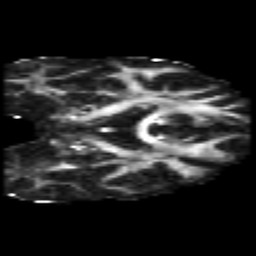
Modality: FA
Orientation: coronal
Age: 31
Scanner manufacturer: philips
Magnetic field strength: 3 T
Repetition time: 8.591 s
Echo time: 0.1268 s